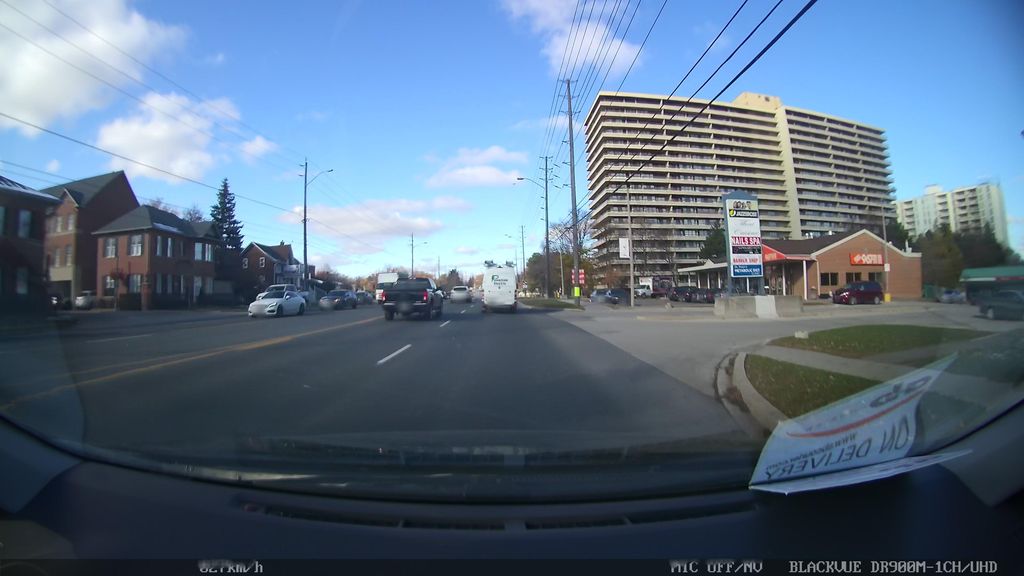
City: toronto